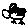
Label: bird